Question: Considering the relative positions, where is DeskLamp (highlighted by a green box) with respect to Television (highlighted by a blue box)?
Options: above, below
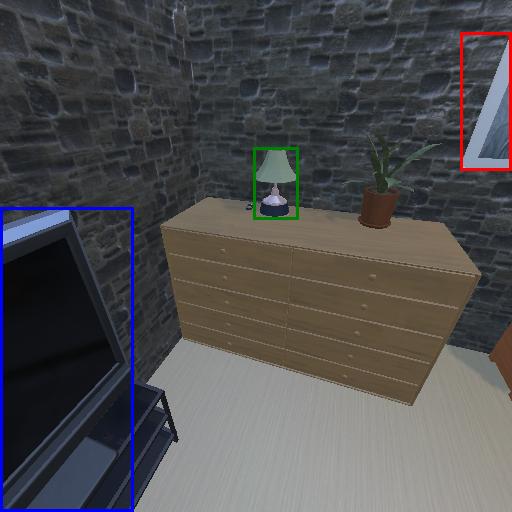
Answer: above